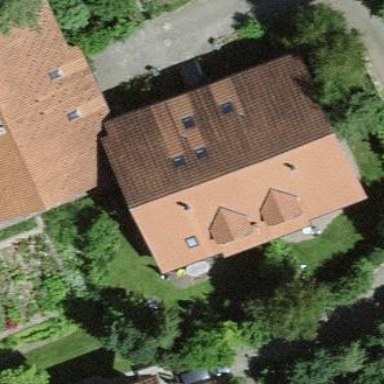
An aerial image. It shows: Residential building.